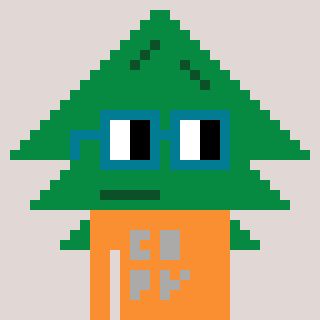
a pixel art character with square dark green glasses, a fir-shaped head and a orange-colored body on a warm background